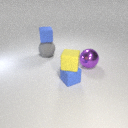
small blue rubber cube below small yellow rubber cube